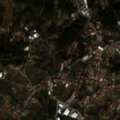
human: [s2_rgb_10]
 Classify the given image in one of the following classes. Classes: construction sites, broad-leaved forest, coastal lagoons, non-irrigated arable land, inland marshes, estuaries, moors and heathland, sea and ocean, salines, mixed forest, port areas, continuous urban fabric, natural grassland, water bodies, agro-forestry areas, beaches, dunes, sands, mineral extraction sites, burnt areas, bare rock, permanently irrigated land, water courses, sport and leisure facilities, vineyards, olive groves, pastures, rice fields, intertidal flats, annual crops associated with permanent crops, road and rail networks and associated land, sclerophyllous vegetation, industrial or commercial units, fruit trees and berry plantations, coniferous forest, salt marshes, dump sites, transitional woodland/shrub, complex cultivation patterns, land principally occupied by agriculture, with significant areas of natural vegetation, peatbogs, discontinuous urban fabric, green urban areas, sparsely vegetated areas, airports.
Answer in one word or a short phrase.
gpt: discontinuous urban fabric, olive groves, complex cultivation patterns, land principally occupied by agriculture, with significant areas of natural vegetation, mixed forest